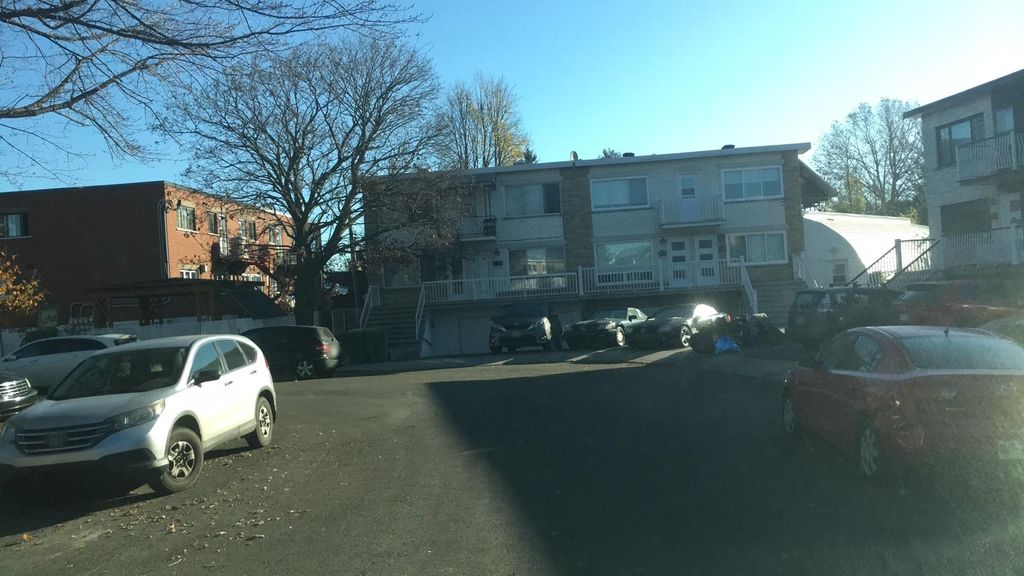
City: montreal